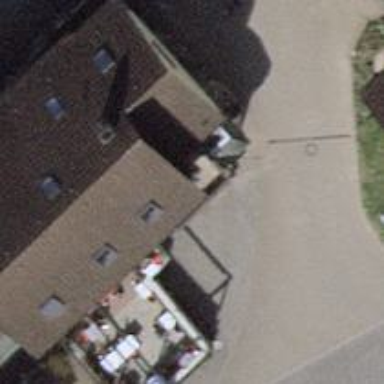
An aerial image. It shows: Restaurant.